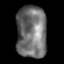
Tissue: lung
Cell type: Others
Senescence score: 0.2275
Nuclear area (px): 1555
Mean DAPI intensity: 112.952